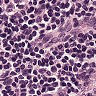
Metastatic tissue present: no